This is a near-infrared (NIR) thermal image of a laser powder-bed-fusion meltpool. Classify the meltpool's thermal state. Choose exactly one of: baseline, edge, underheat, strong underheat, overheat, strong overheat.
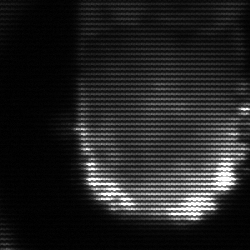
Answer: baseline